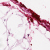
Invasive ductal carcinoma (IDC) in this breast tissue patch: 0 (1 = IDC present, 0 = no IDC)